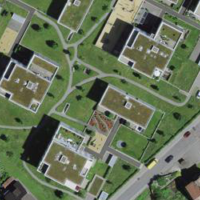
EUNIS habitat code: 54
Species observed at this site:
Salvia pratensis